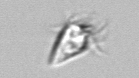
Label: Paratontonia_gracillima